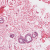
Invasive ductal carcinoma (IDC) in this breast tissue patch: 0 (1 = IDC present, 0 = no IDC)